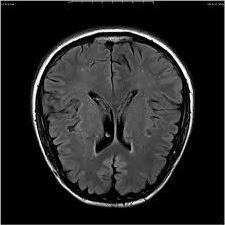
Label: notumor